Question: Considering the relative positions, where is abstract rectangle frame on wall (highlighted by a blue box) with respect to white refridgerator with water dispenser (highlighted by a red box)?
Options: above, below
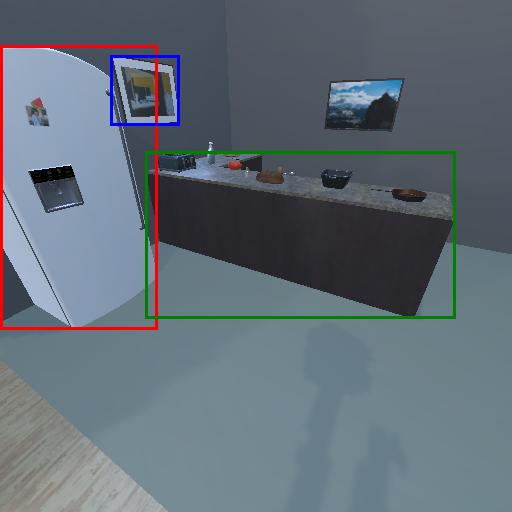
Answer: above